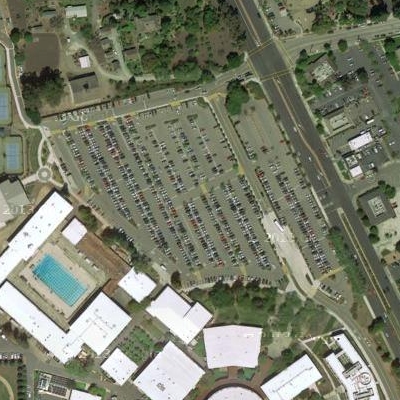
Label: gParking